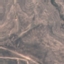
Land use / land cover class: HerbaceousVegetation